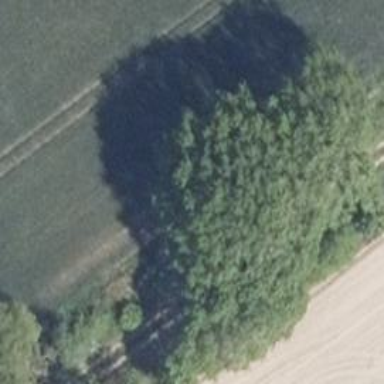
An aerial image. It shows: Beautiful tree in nature.